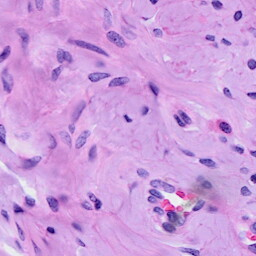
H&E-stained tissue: Cervix